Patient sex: F
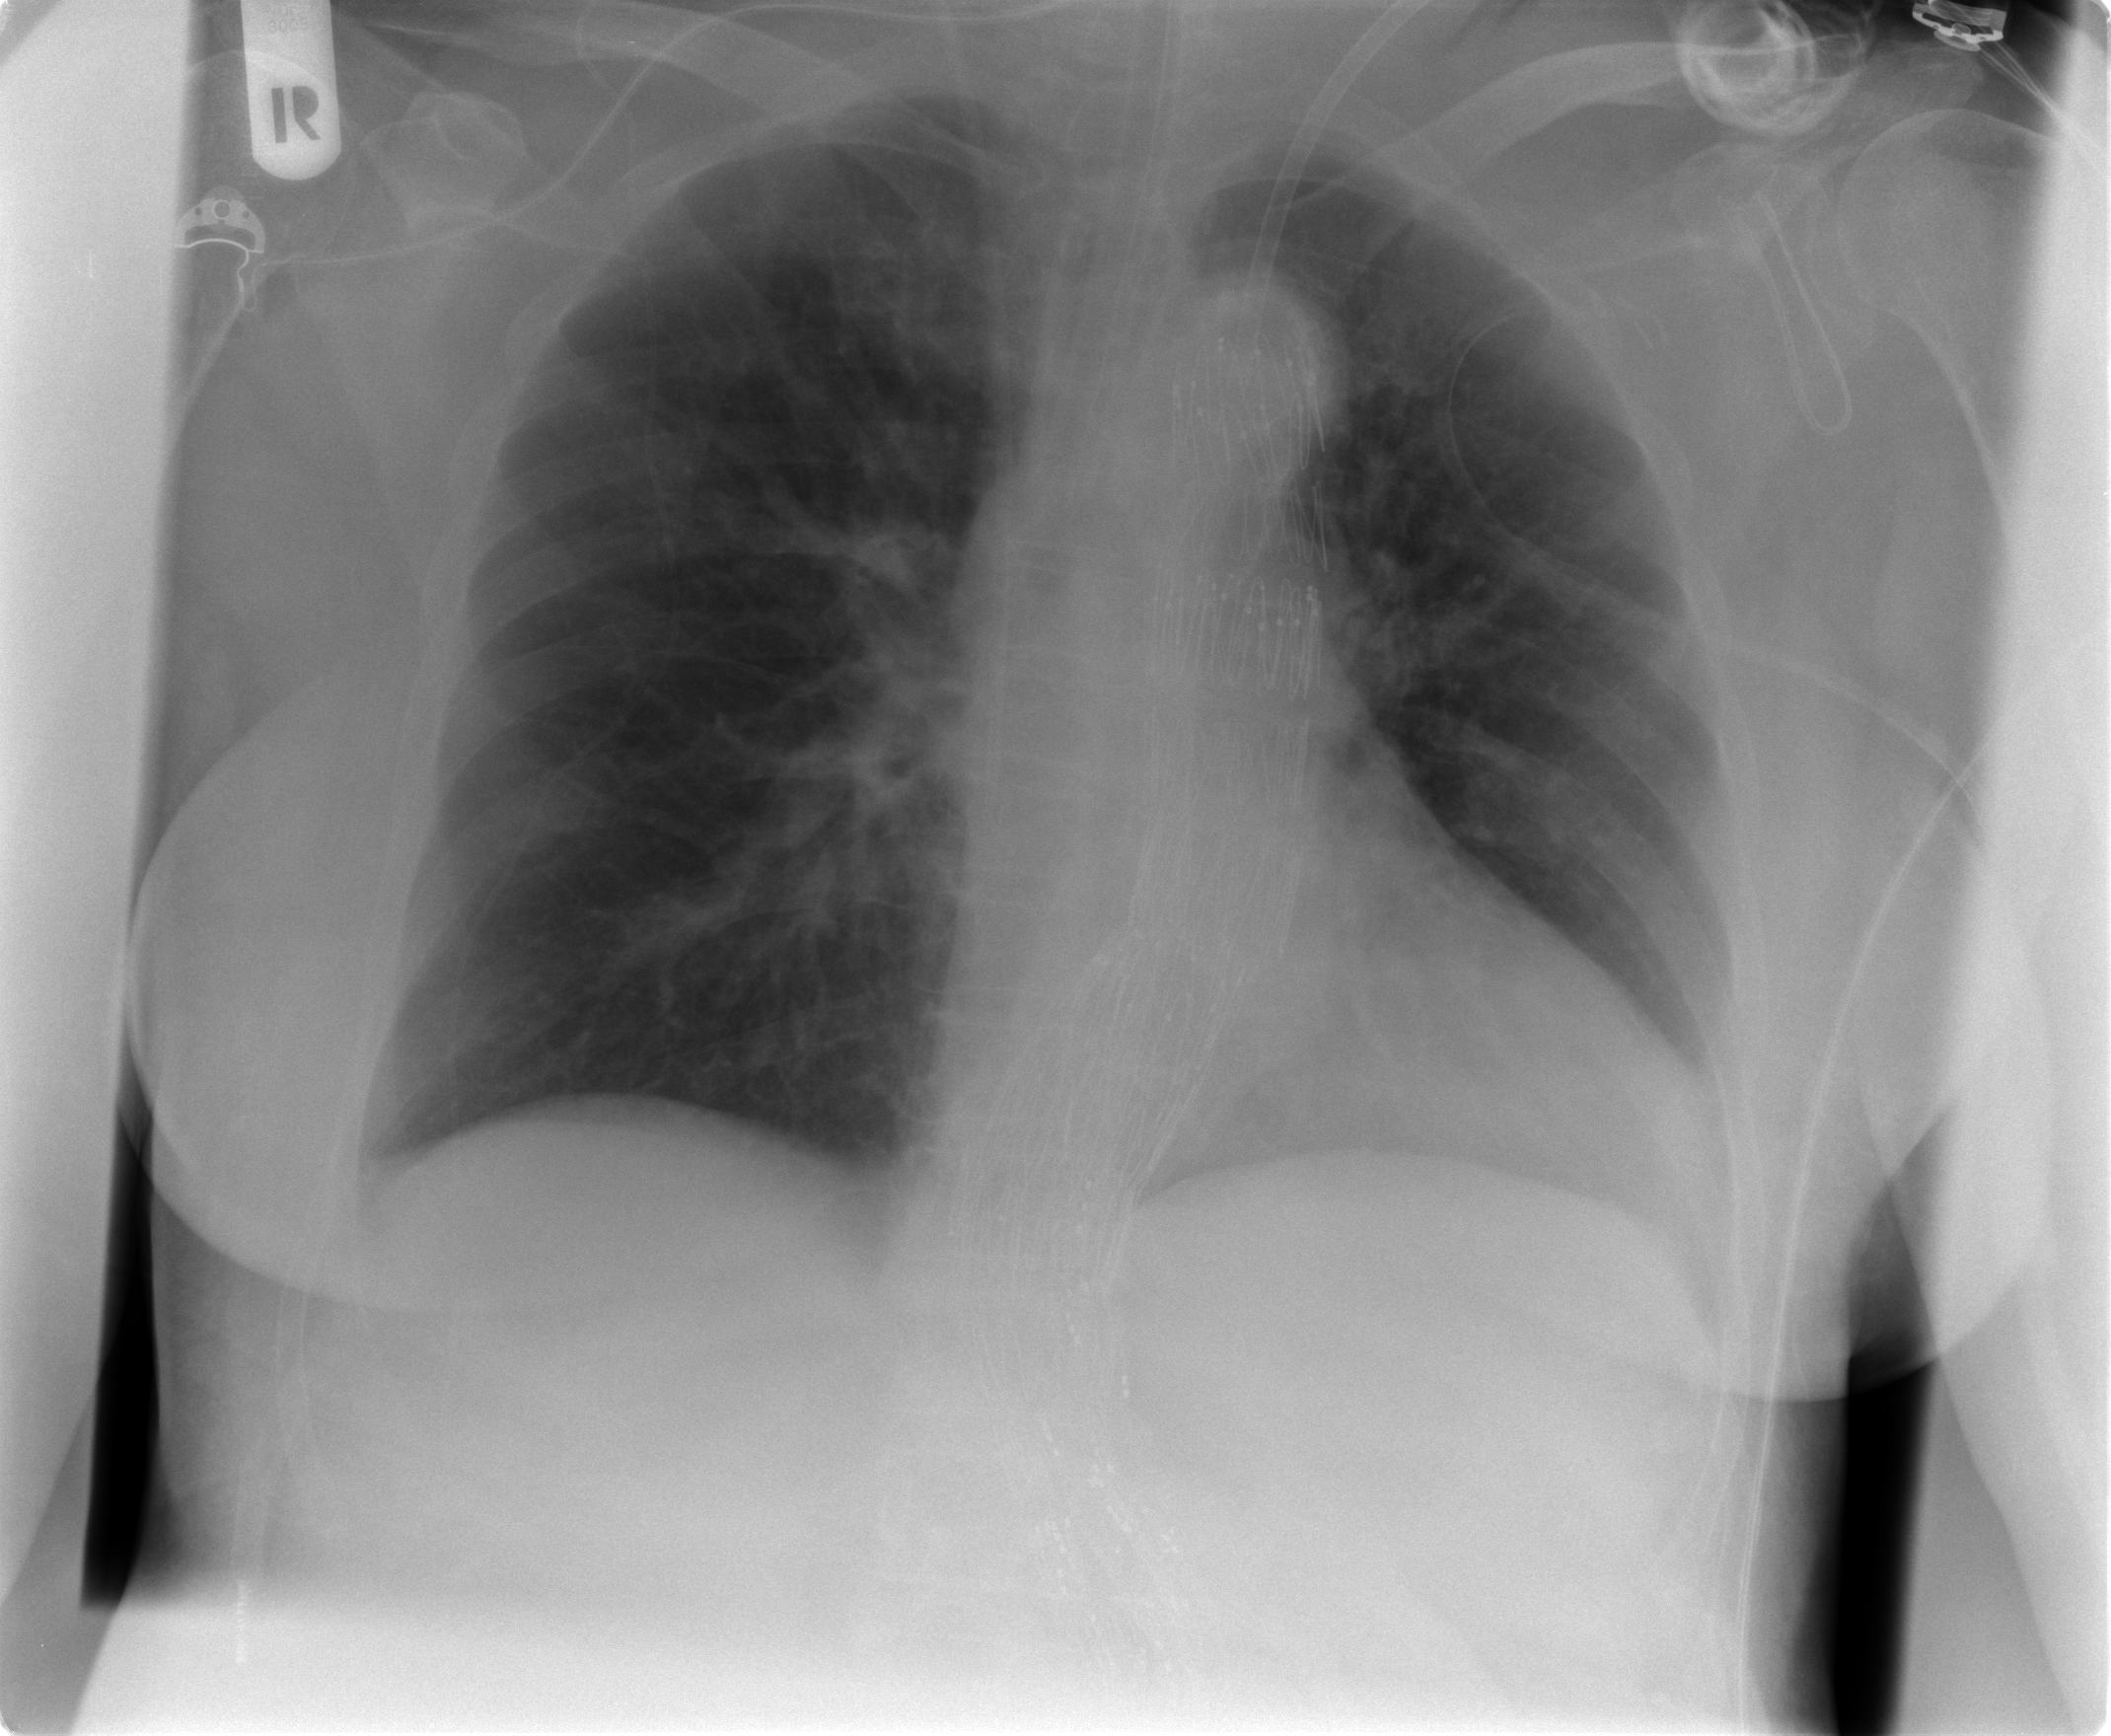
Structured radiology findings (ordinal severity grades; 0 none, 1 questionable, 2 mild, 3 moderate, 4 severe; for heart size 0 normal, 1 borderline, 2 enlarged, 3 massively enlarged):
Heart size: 2
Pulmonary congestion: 0
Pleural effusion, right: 0
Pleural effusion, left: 2
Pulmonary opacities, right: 0
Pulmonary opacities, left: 0
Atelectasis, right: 0
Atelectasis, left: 2